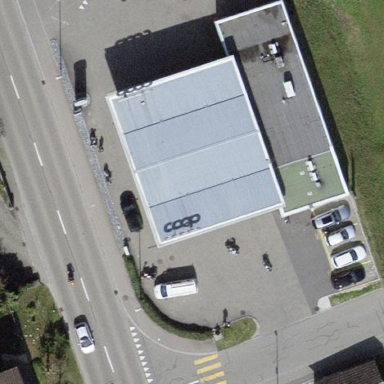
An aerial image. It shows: Fuel station.